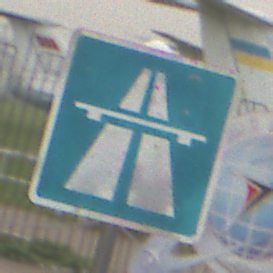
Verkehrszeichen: Autobahn
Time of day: MorningAfternoon
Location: Outdoor (Suburban)
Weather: Overcast
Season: NotSpecified
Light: Natural